已知函数 \(f(x)\) 与 \(f'(x)\) 的图象如图所示，则函数 \(y = \frac{f(x)}{e^x}\) （ ）

A. 在区间 \((-1,2)\) 上是减函数

B. 在区间 \(\left(-\frac{3}{2},\frac{1}{2}\right)\) 上是减函数

C. 在区间 \((0,2)\) 上是减函数

D. 在区间 \((-1,1)\) 上是减函数
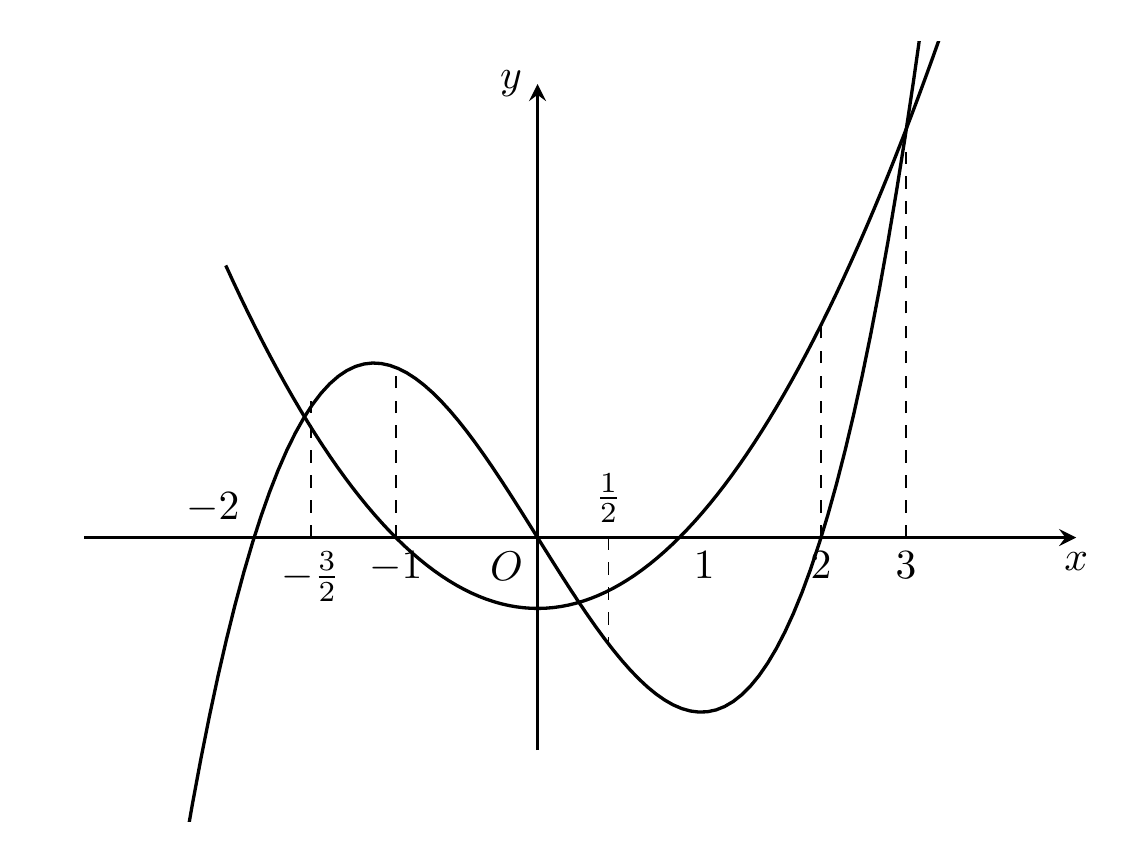
【解答】
【答案】\({B}\)

【分析】求出函数 \(y\) 的导数，结合图象求出函数的单调区间即可求解。

【解答】解：因为 \(y' = \frac{f'(x) - f(x)}{e^x}\)，

由图象知，\(-\frac{3}{2} < x < \frac{1}{2}\) 时，\(f'(x) - f(x) < 0\)，\(y' < 0\)，

即 \(y = \frac{f(x)}{e^x}\) 在 \(\left(-\frac{3}{2},\frac{1}{2}\right)\) 上单调递减，

当 \(\frac{1}{2} < x < 3\) 时，\(f'(x) - f(x) > 0\)，\(y' > 0\)，

即 \(y = \frac{f(x)}{e^x}\) 在 \(\left(\frac{1}{2},3\right)\) 上单调递增，所以选项 A、C 和 D 错误，选项 B 正确。

故选：\({B}\)。

【点评】本题主要考查了导数与单调性关系的应用，属于基础题。

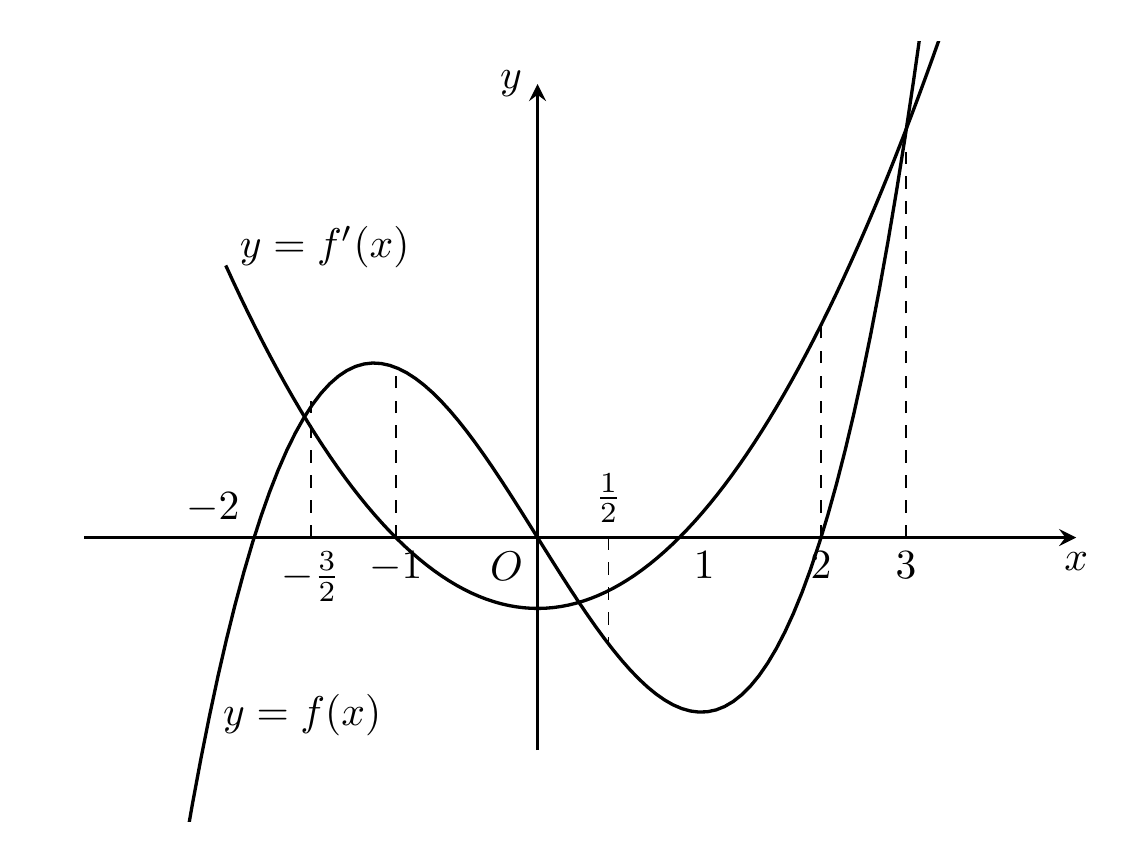